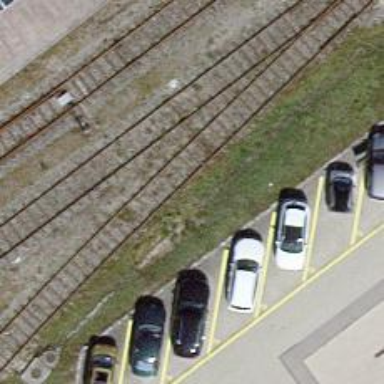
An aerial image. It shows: Rail spur service.